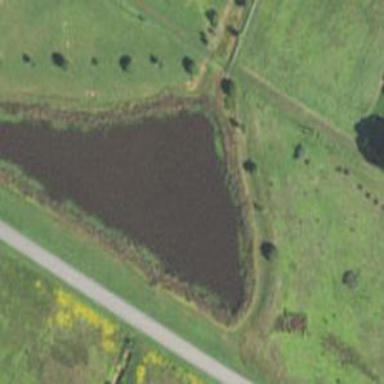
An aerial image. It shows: Peaceful pond surrounded by nature.